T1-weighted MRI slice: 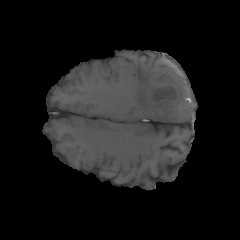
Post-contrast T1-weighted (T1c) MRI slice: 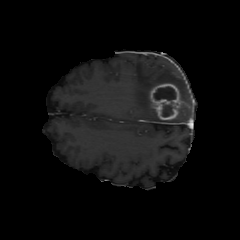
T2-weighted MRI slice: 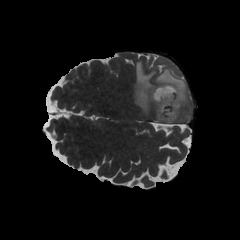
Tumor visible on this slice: yes